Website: macys
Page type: customer-info-address
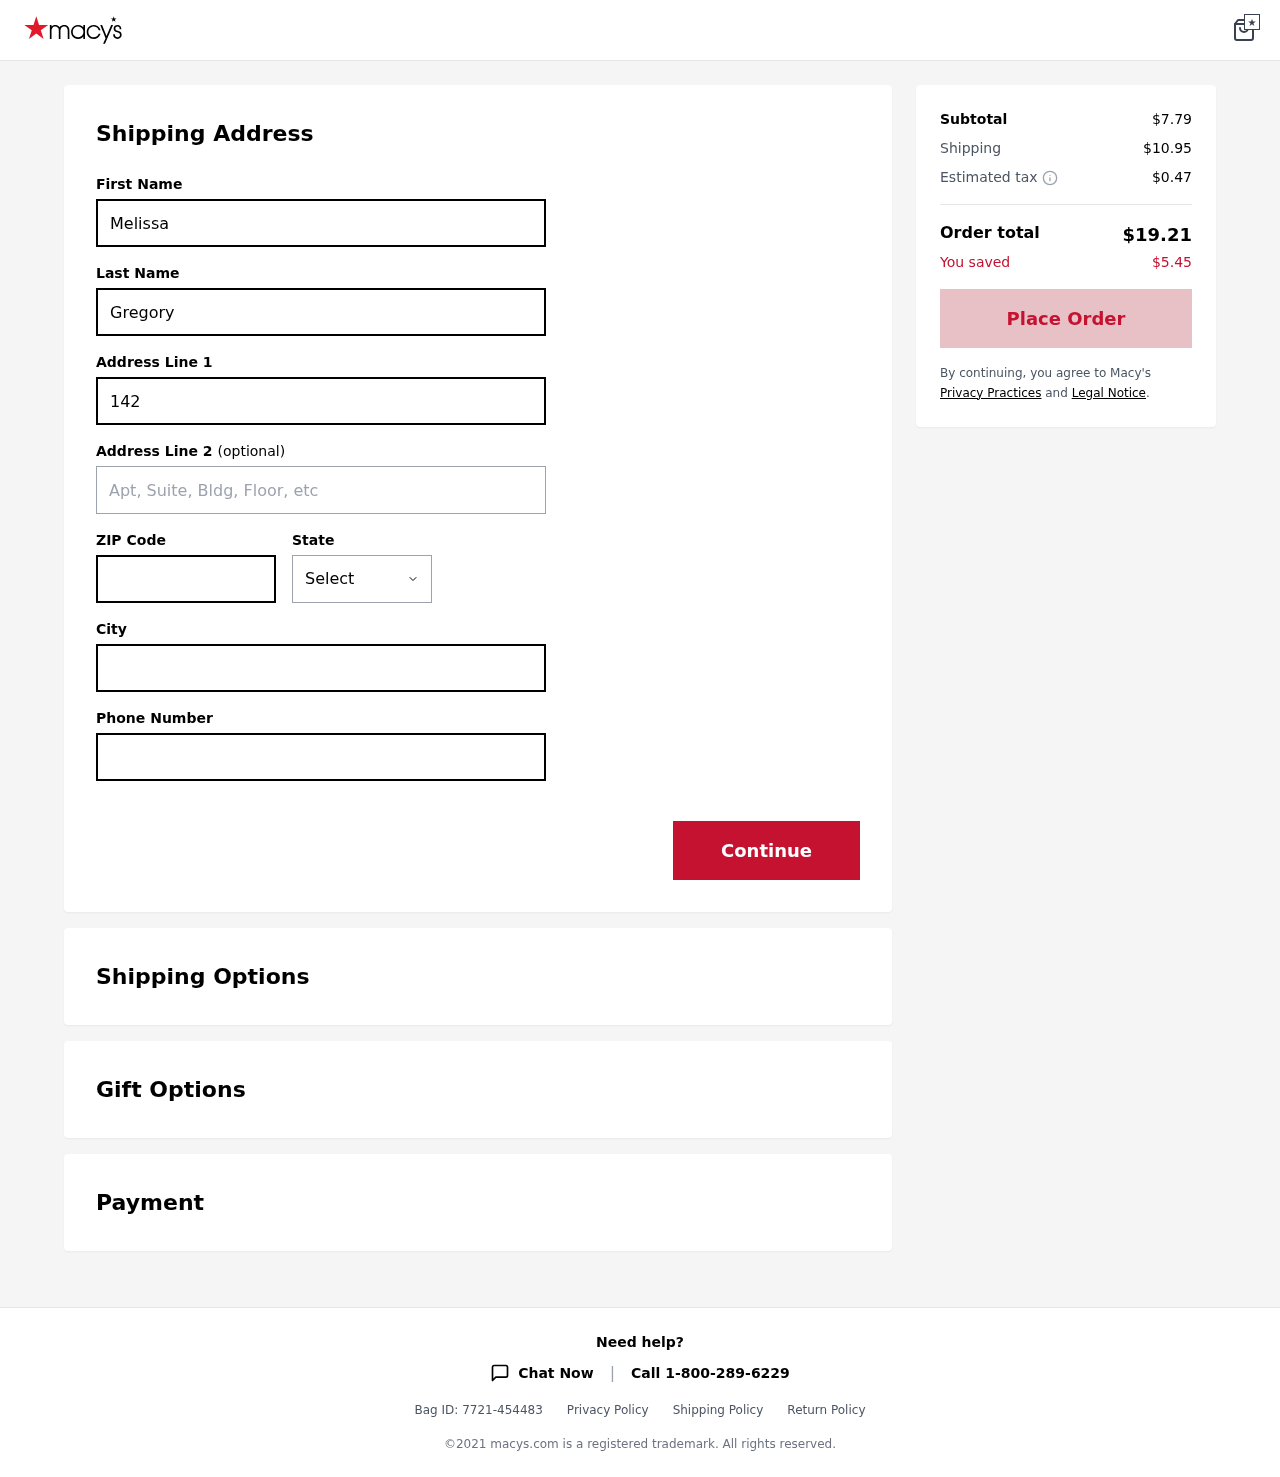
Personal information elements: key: PII_CITY
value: West Joshua
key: PII_FIRSTNAME
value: Melissa
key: PII_LASTNAME
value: Gregory
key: PII_PHONE
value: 8024850555
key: PII_POSTCODE
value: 83050
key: PII_STATE
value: PR
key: PII_STREET
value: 142 Wilson Ford
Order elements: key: ORDER_SUBTOTAL
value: $7.79
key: ORDER_SHIPPING_COST
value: $10.95
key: ORDER_TAX
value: $0.47
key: ORDER_TOTAL
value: $19.21
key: ORDER_SAVINGS
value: $5.45